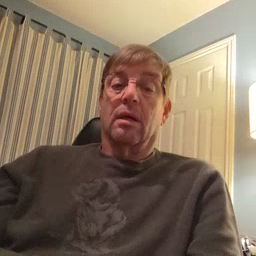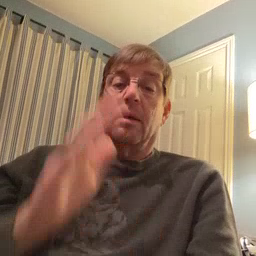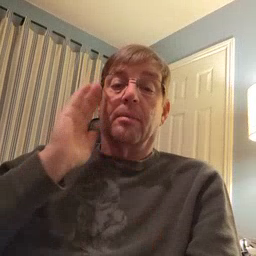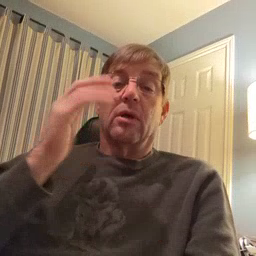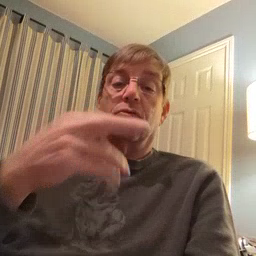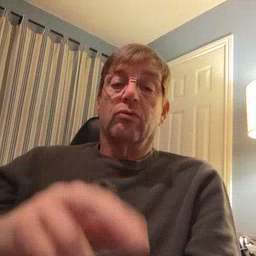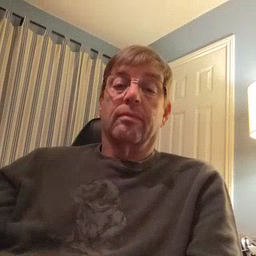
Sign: bedroom